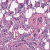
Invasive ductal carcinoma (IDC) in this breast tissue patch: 1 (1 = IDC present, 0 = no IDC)